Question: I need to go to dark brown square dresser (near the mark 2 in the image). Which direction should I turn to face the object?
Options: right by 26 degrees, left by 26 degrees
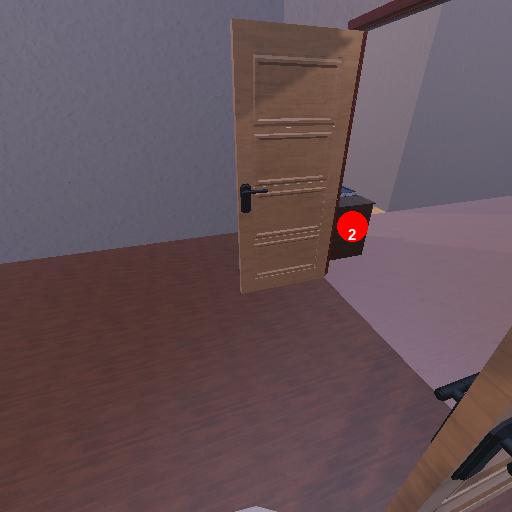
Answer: right by 26 degrees